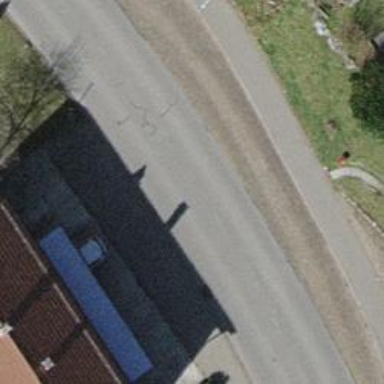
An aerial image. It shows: Bus stop with designated public transport stop position.